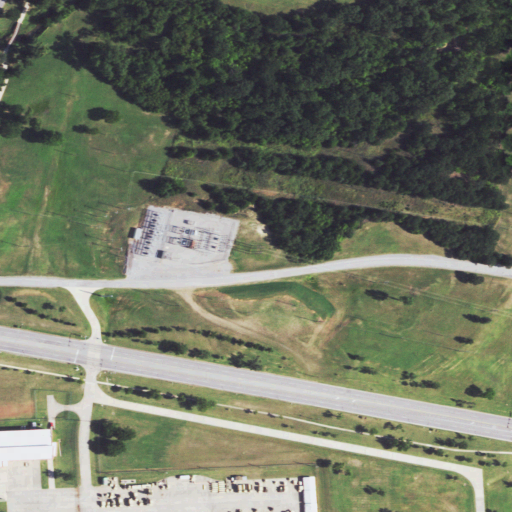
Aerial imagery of mountain in Oklahoma named Gunnery Hill containing low intensity development, open development, medium intensity development, deciduous forest, high intensity development, and grassland